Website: walmart
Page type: billing-address
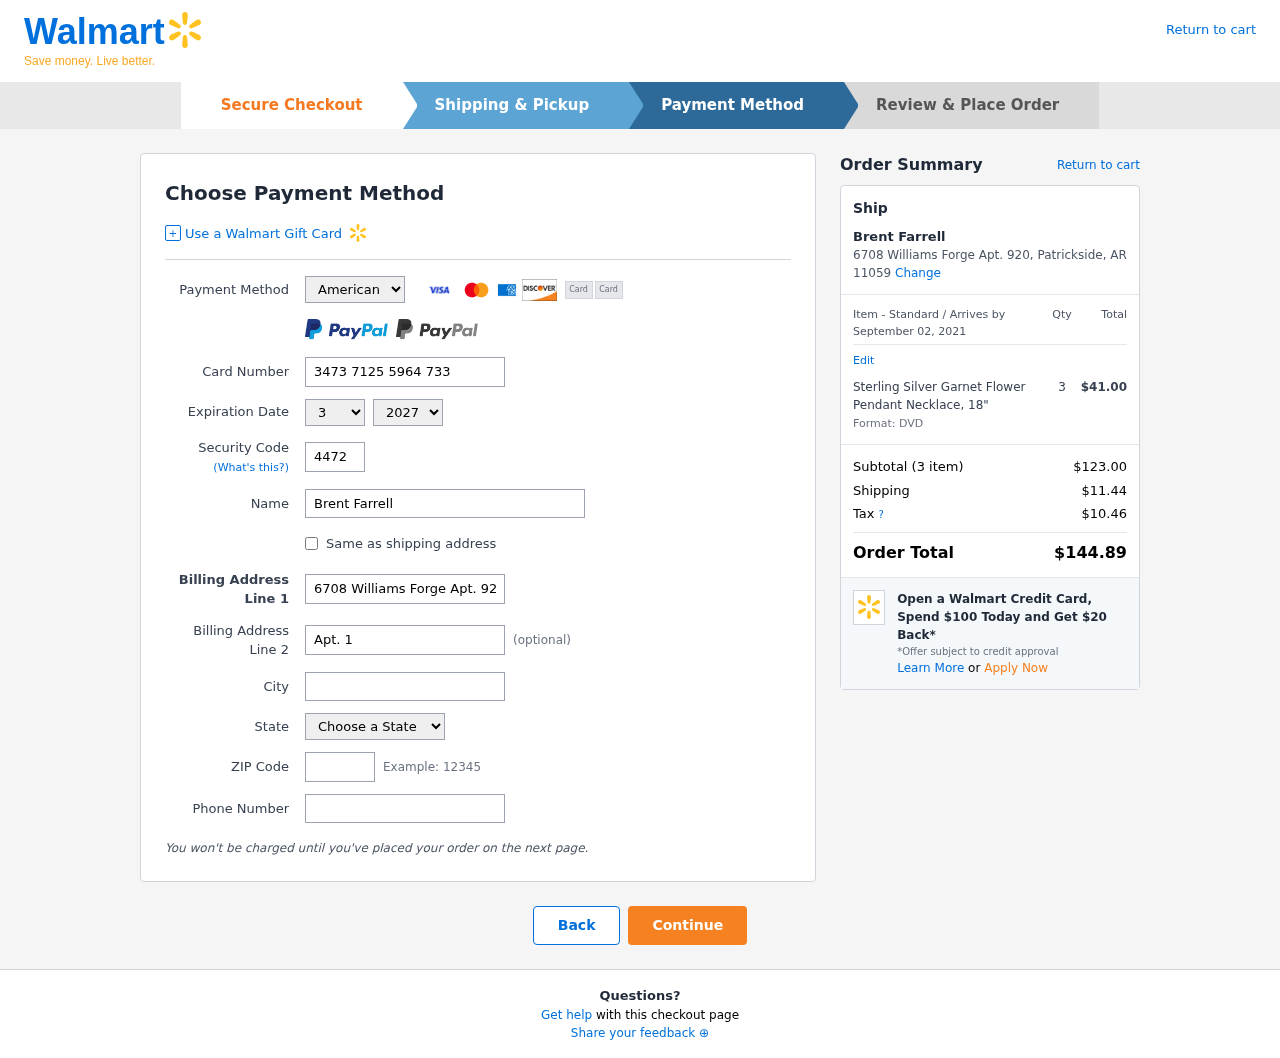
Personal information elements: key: PII_CARD_CVV
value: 4472
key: PII_CARD_EXPIRY_MONTH
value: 03
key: PII_CARD_EXPIRY_YEAR
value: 27
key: PII_CARD_NUMBER
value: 3473 7125 5964 733
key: PII_CARD_TYPE
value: American Express
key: PII_CITY
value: Patrickside
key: PII_CITY_STATE_ZIP
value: Patrickside, AR 11059
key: PII_FULLNAME
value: Brent Farrell
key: PII_PHONE
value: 7508132187
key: PII_POSTCODE
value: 11059
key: PII_STATE
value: Arkansas
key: PII_STREET
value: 6708 Williams Forge Apt. 920
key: PII_STREET2
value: Apt. 179
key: PII_FULLNAME2
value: Brent Farrell
Product elements: key: PRODUCT1_NAME
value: Sterling Silver Garnet Flower Pendant Necklace, 18"
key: PRODUCT1_PRICE
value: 41
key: PRODUCT1_QUANTITY
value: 3
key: PRODUCT1_DESC
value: Format: DVD
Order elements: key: ORDER_DELIVERY_DATE
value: September 02, 2021
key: ORDER_NUM_ITEMS
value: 3
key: ORDER_SUBTOTAL
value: $123.00
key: ORDER_SHIPPING_COST
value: $11.44
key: ORDER_TAX
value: $10.46
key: ORDER_TOTAL
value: $144.89